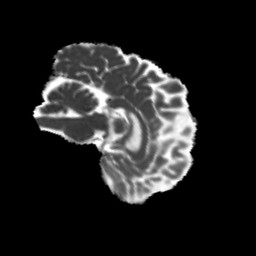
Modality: MD
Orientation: sagittal
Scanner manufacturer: siemens
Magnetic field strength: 3 T
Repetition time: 4 s
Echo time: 0.0594 s